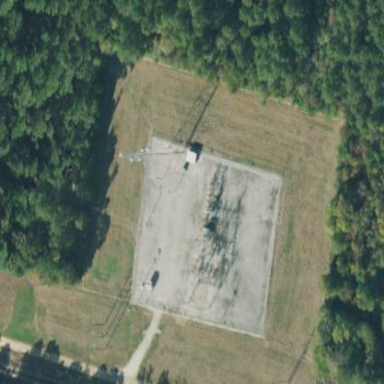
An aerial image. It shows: Outdoor distribution substation protected by fence.